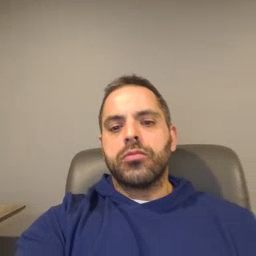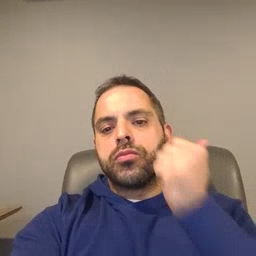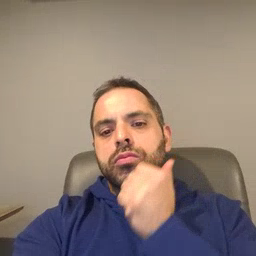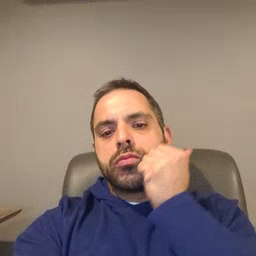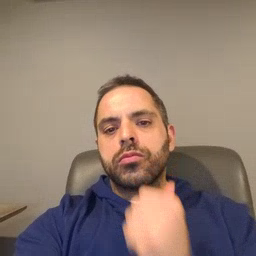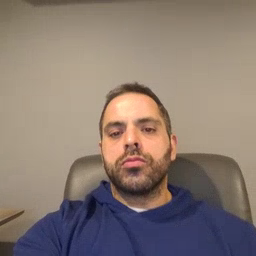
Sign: every